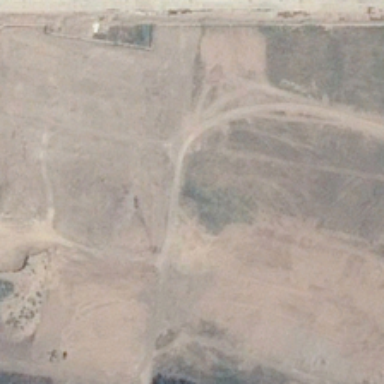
It is a piece of bareland .